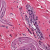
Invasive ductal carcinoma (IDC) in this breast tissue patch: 0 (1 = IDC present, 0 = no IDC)